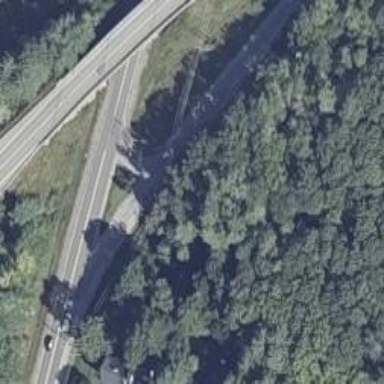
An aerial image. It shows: Trunk link highway.